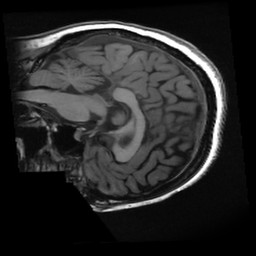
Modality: T1w
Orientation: sagittal
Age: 67
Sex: female
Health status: healthy
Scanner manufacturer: ge
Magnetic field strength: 3 T
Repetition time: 0.008264 s
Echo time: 0.003108 s